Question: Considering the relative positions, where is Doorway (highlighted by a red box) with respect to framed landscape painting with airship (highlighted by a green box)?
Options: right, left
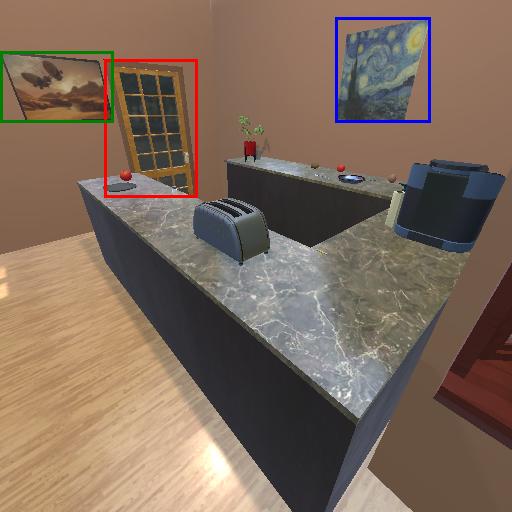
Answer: right